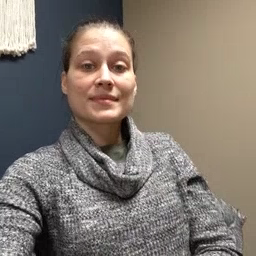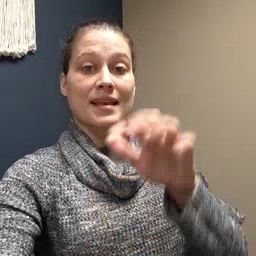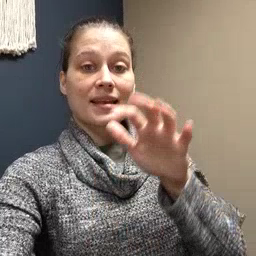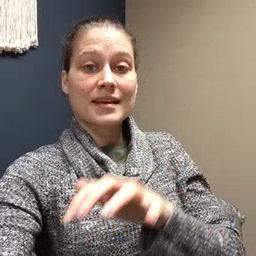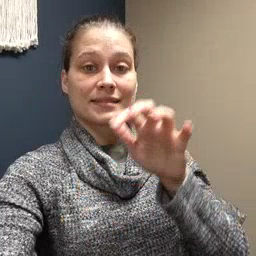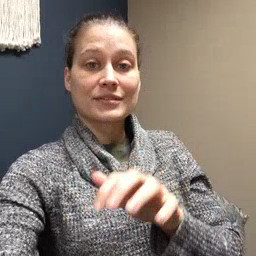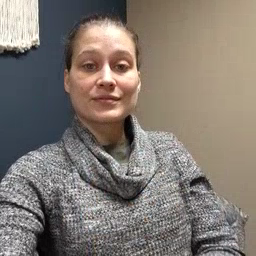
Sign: alligator